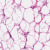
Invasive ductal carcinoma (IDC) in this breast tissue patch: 0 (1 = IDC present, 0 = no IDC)